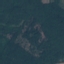
Land use / land cover: Forest